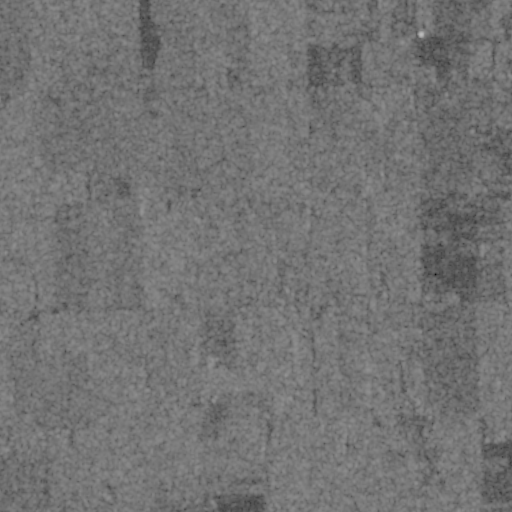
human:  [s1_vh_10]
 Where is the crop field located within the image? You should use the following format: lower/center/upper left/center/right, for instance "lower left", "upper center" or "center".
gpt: The crop field is located in the upper of the image.
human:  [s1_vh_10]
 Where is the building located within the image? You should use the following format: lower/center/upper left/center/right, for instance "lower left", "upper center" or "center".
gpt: The building is located in the lower center of the image.
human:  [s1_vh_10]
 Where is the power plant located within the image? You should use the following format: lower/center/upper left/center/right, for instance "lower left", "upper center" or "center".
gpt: There is no power plant in the image.

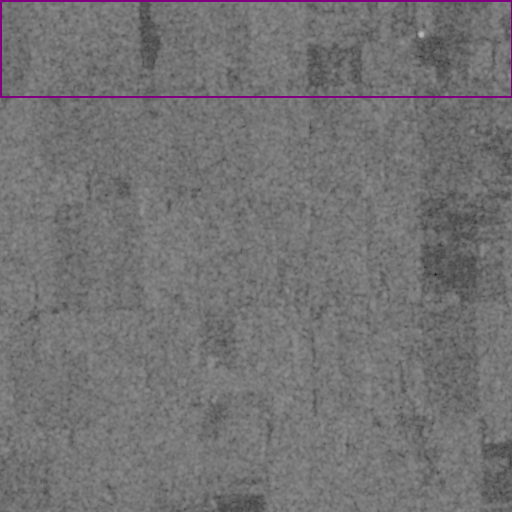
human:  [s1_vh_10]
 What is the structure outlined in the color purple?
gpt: The structure outlined in purple is a crop field.
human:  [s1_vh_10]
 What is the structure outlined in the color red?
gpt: There is no red outline.